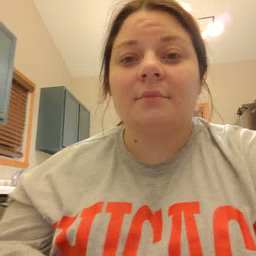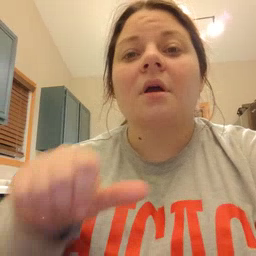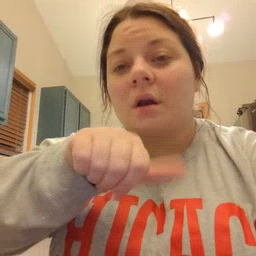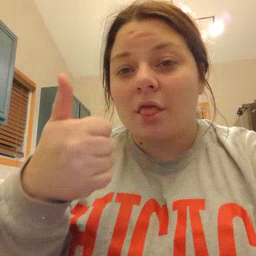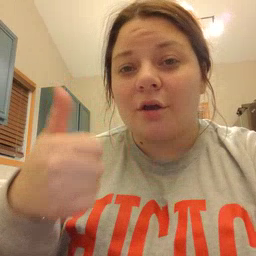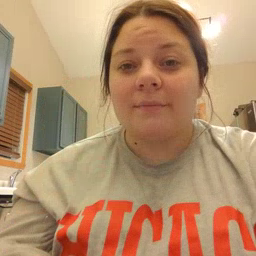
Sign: another